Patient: sex M, age 61
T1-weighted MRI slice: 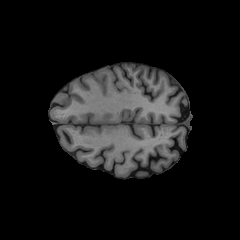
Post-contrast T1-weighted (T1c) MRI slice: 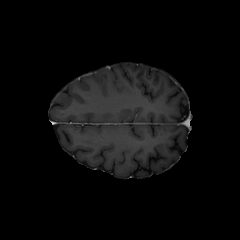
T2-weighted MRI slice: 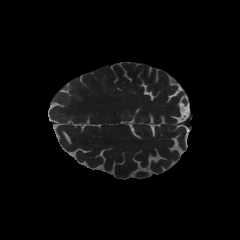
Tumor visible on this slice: no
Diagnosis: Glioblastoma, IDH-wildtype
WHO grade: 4